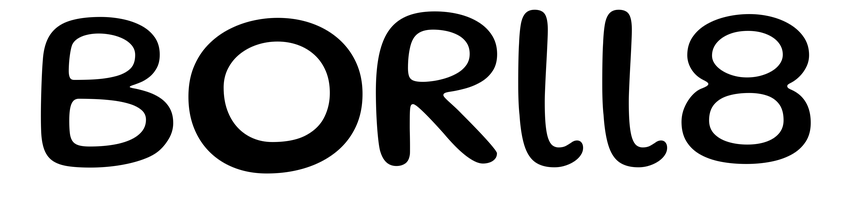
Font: Gluten_Regular